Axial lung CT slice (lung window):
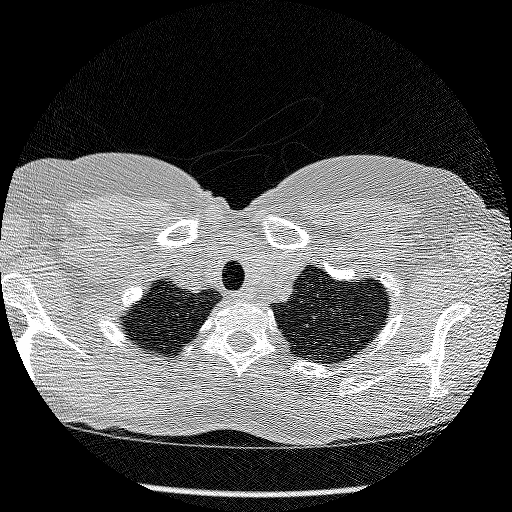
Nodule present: no